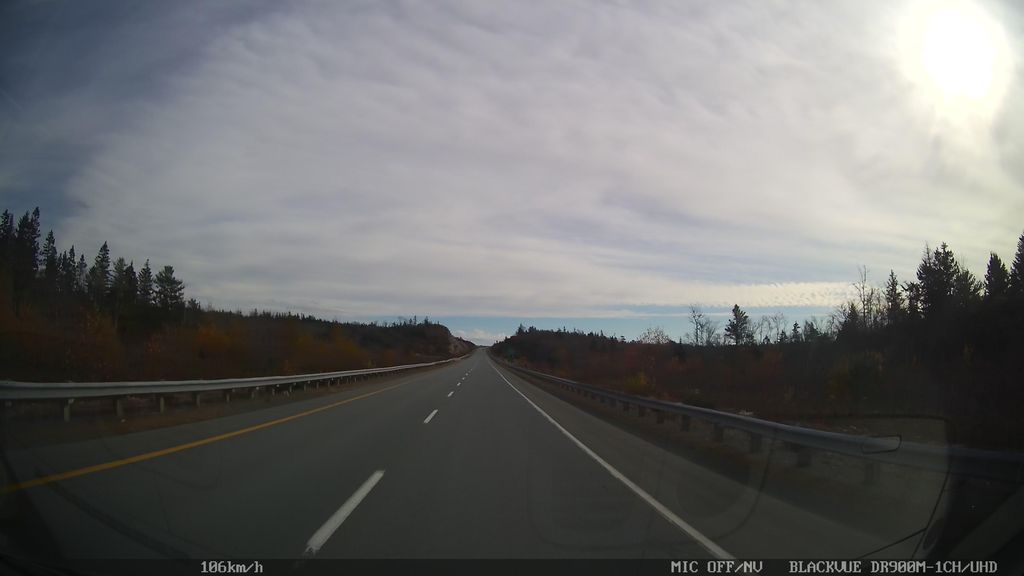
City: halifax